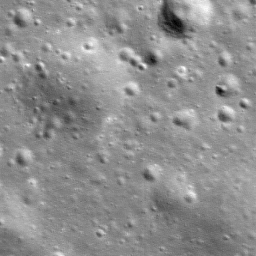
Host type: background_regolith
Lunar coordinates: latitude nan, longitude nan